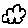
Label: cloud